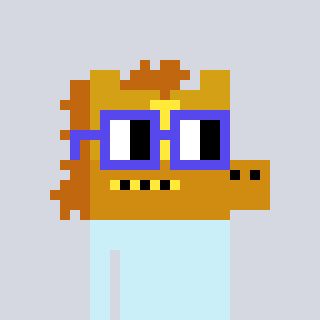
a pixel art character with square blue glasses, a yellow horse-shaped head and a teal-colored body on a cool background